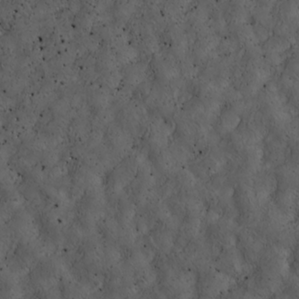
Label: non_frost